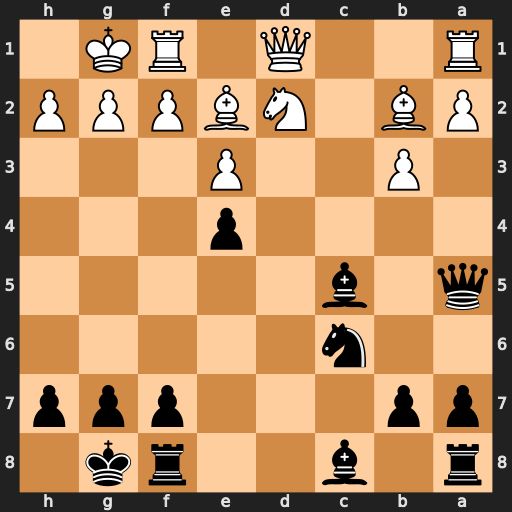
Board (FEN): r1b2rk1/pp3ppp/2n5/q1b5/4p3/1P2P3/PB1NBPPP/R2Q1RK1
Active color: b
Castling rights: -
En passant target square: -
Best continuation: Rd8 Nxe4 Rxd1